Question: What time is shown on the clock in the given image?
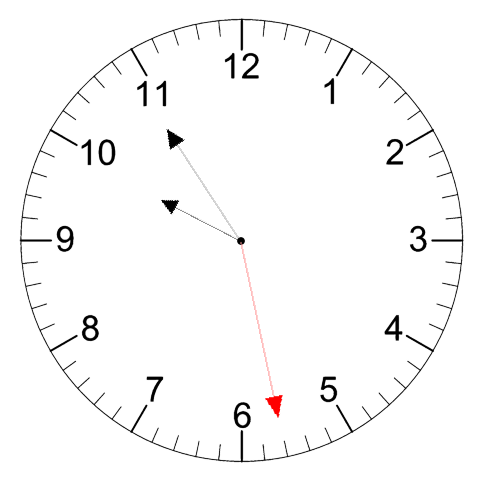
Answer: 09:54:28